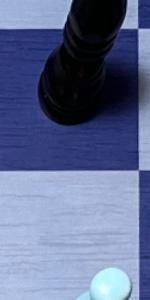
Label: Empty